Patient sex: M
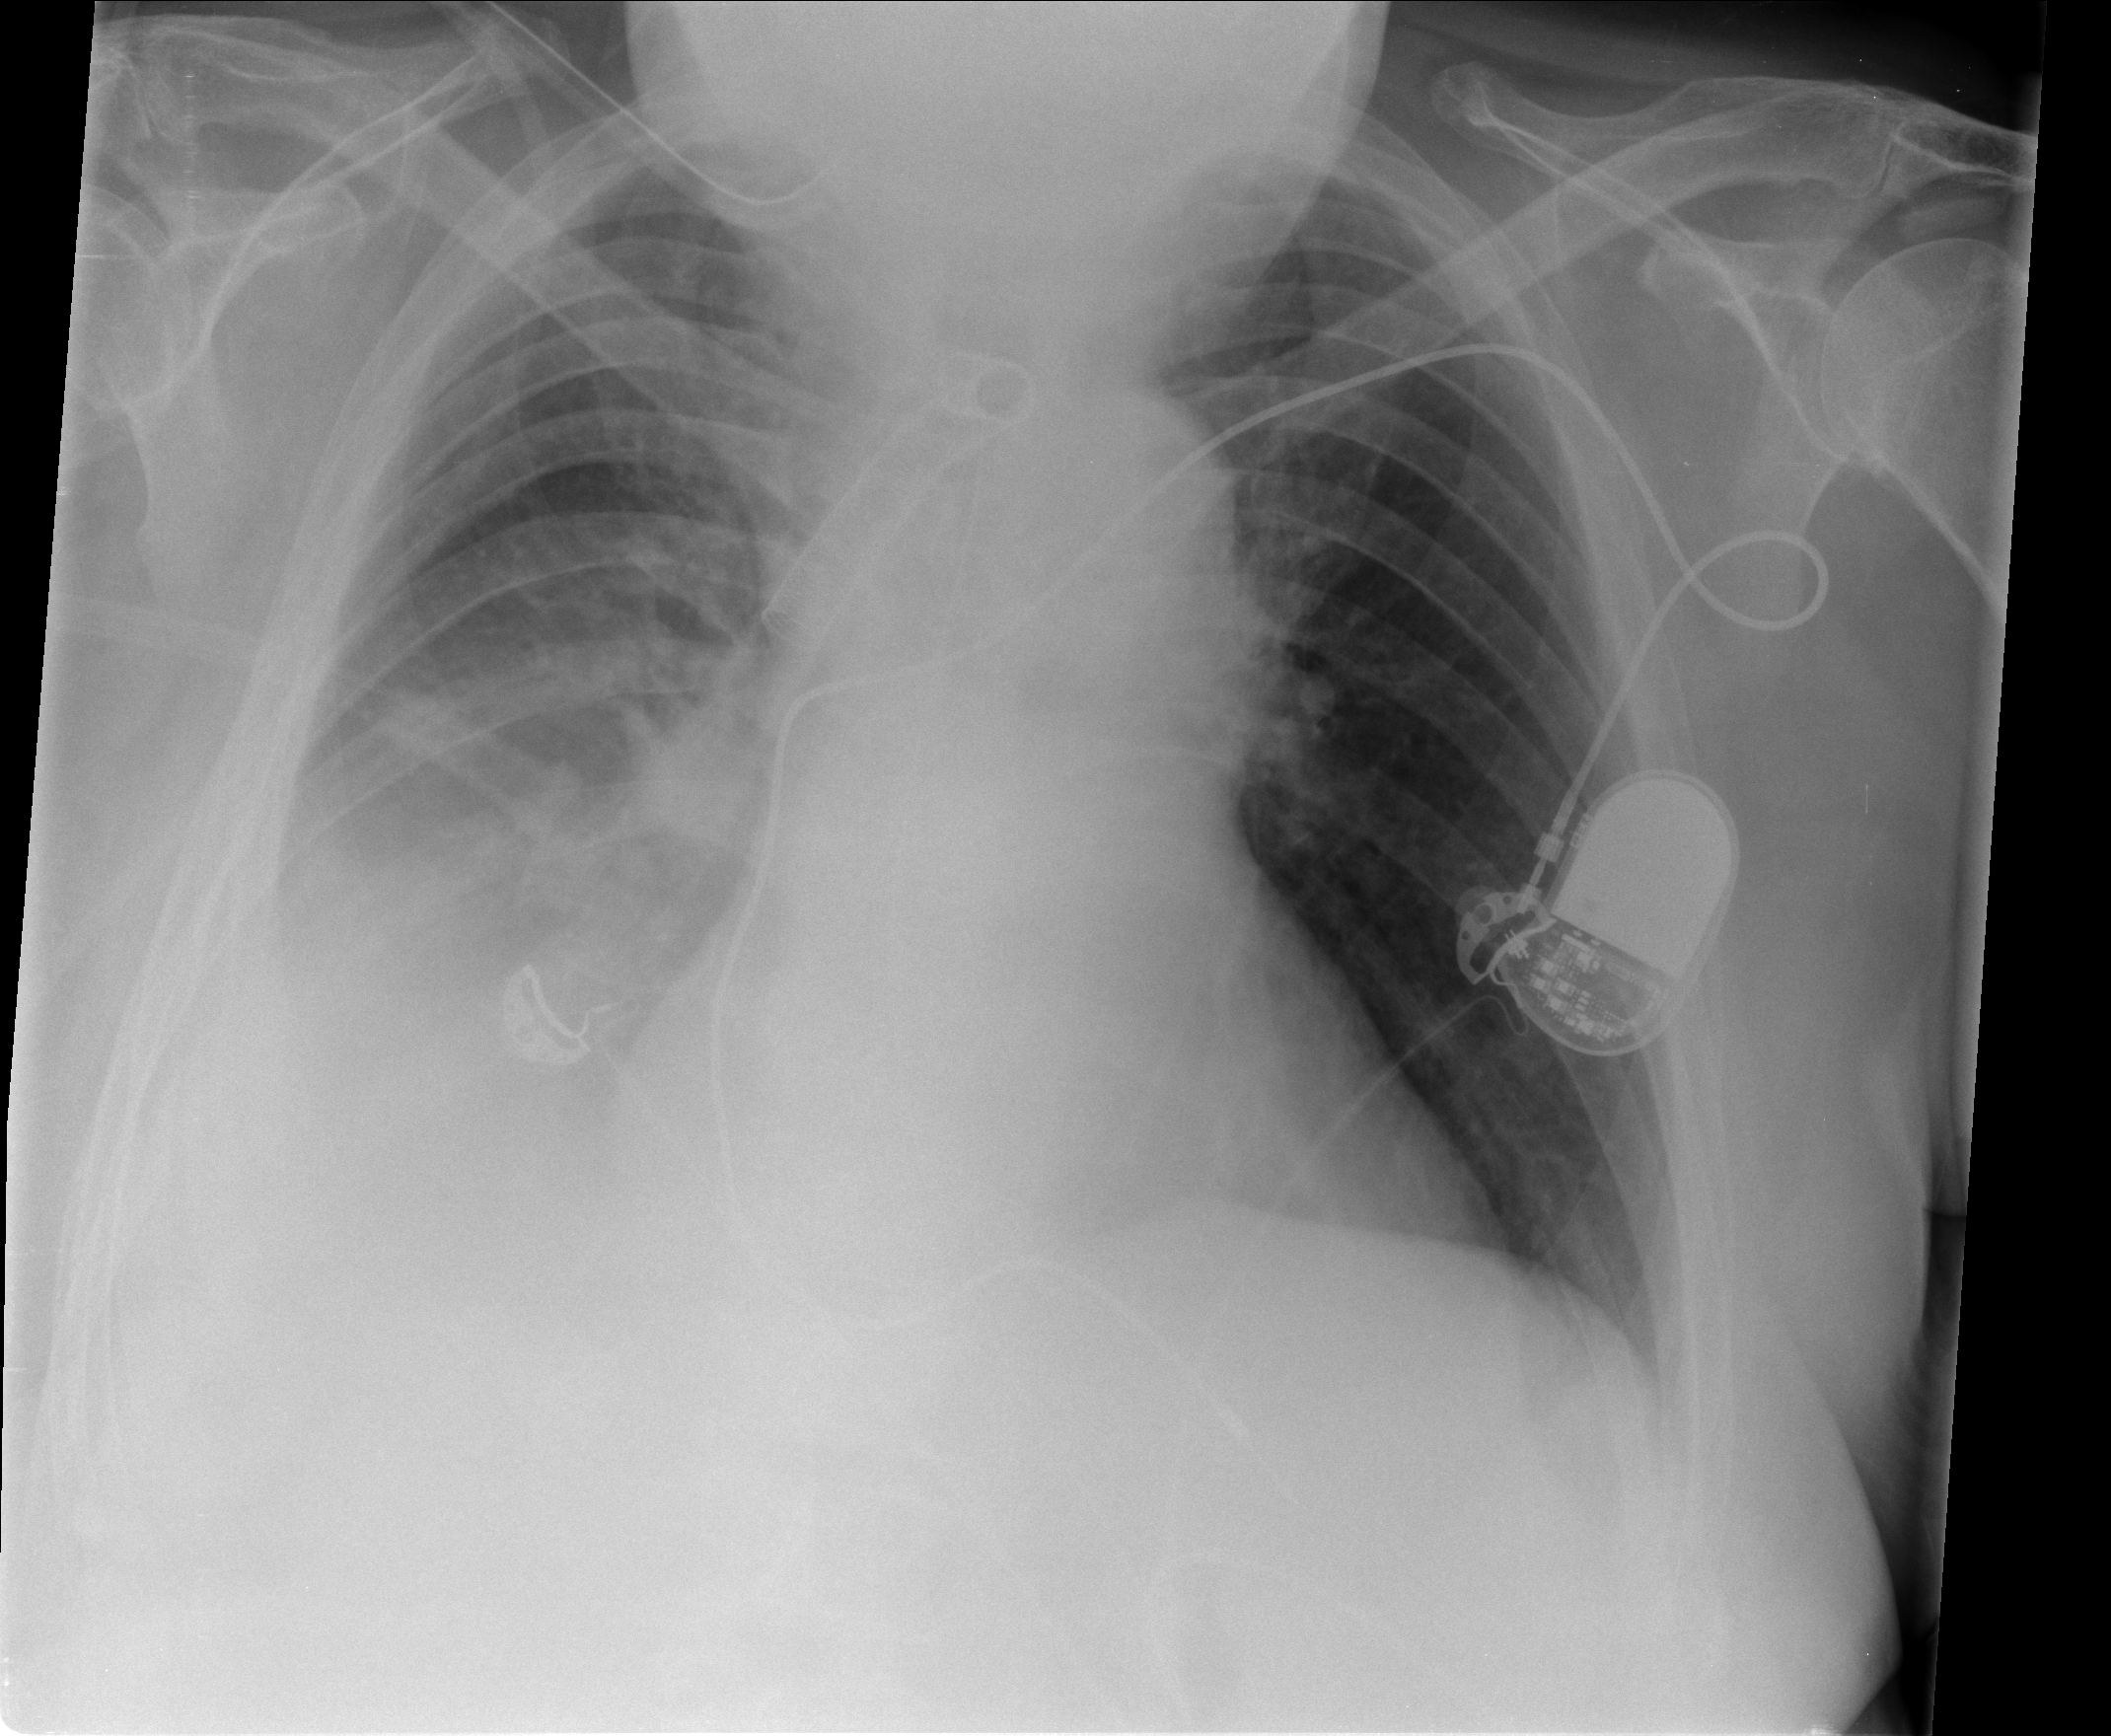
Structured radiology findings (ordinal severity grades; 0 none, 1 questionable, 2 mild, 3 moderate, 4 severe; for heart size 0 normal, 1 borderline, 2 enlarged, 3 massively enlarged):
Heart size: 2
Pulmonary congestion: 0
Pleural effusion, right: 3
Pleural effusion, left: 0
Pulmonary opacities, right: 0
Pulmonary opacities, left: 0
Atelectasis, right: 3
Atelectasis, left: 0